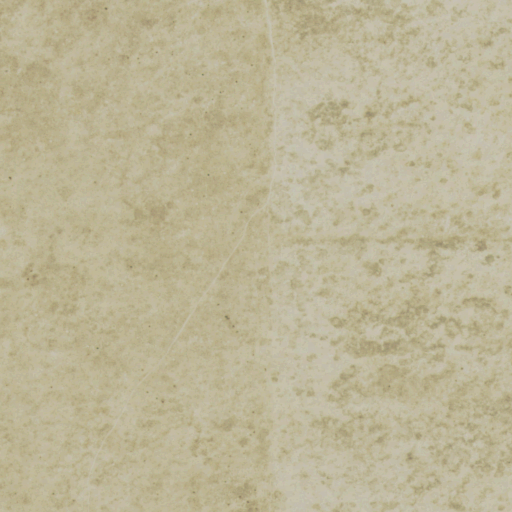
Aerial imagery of plain(s) in Colorado named Tyrone Flats containing only grassland